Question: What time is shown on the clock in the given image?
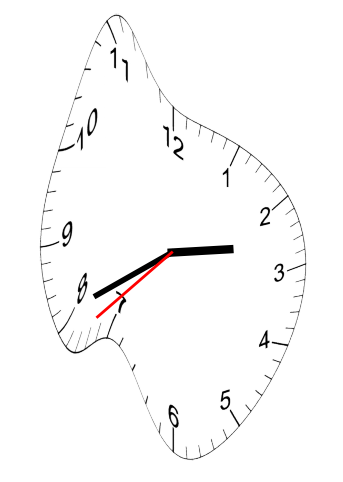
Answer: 02:40:38